Question: I have a DataGridView with data I extract from 'SQL Server'.
I never know how many records i'll have in it so I need the grid to be variable to the number of rows extracted.
Exemple :

- - -
Also, I would like to remove the empty row that is always added too, adding a new row won't be an option.
Is that possible ?
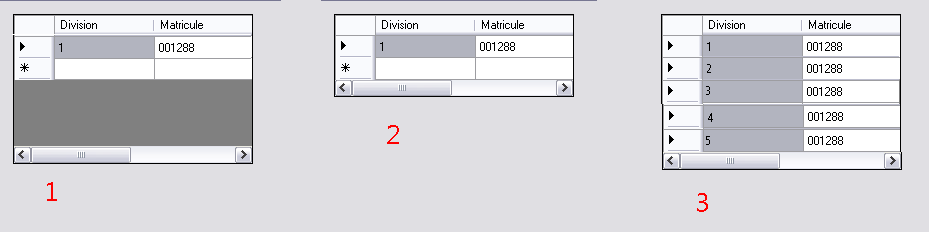
Answer: You are looking for 'DataSet.Datatable.Rows.Count' this will tell you the total rows returned from your Sql Server